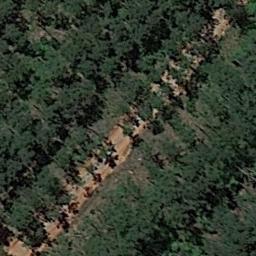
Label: forest